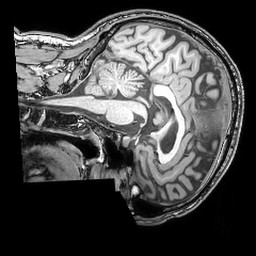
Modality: T1w
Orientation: sagittal
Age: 42
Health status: ill
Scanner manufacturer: philips
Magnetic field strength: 3 T
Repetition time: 0.007 s
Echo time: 0.0035 s